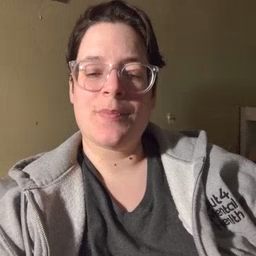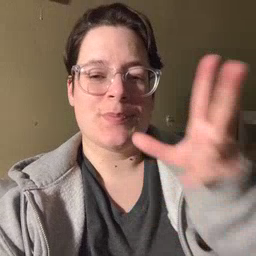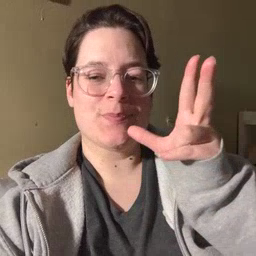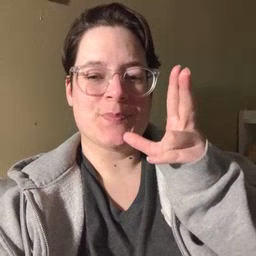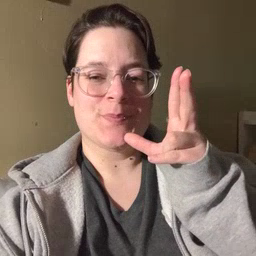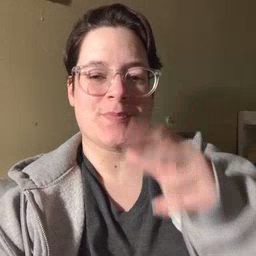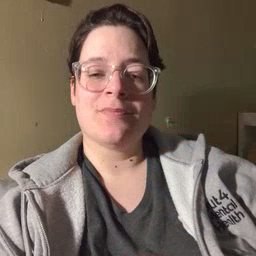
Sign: hen